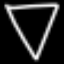
Label: diamond